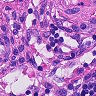
Metastatic tissue present: no